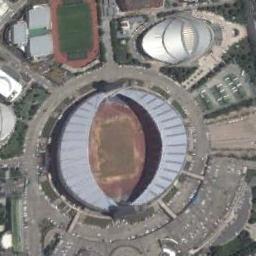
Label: stadium